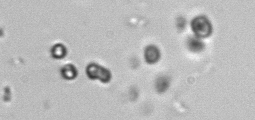
Label: Phaeocystis